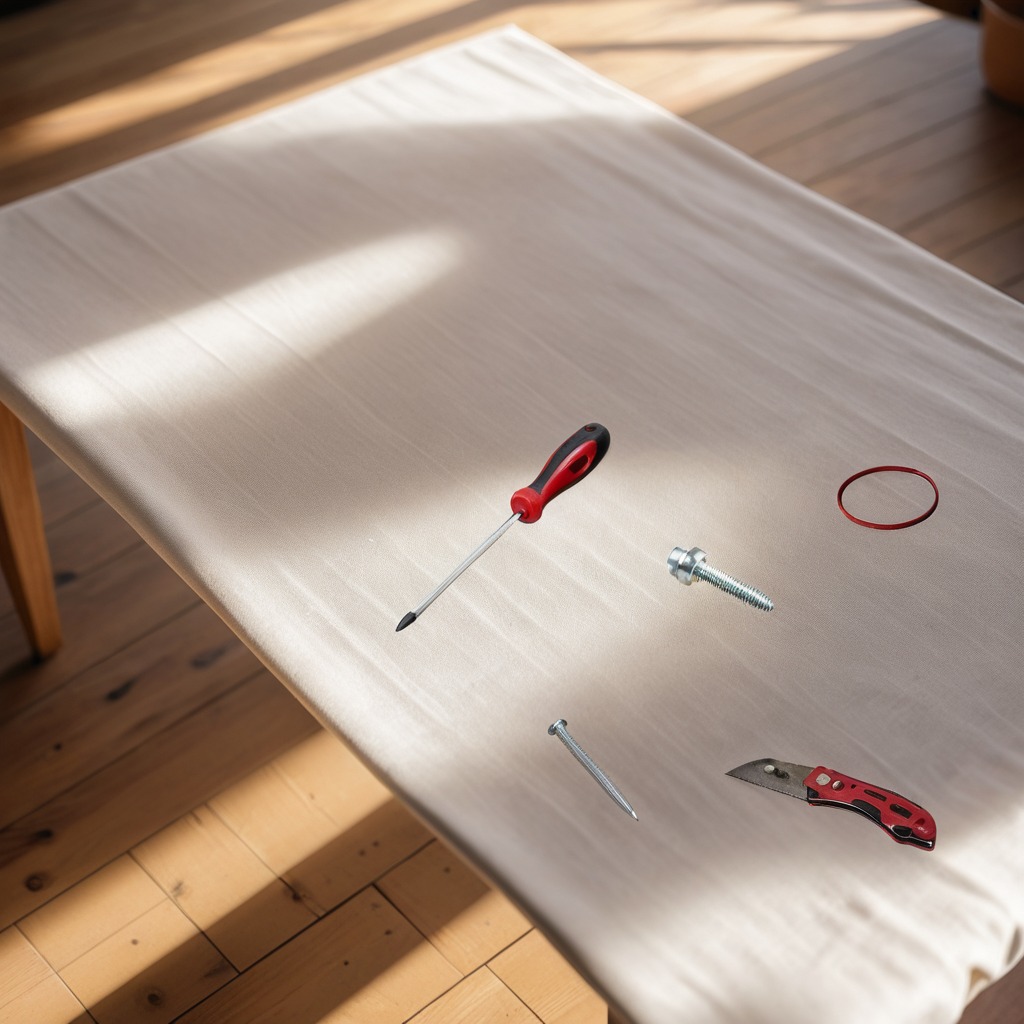
A rubber o-ring, a utility knife, a metal machine screw, an iron nail, and a screwdriver are lying on the wooden table.